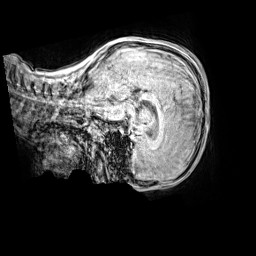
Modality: MP2RAGE
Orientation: sagittal
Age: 10
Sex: female
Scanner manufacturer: siemens
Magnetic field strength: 3 T
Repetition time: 4 s
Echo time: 0.00299 s